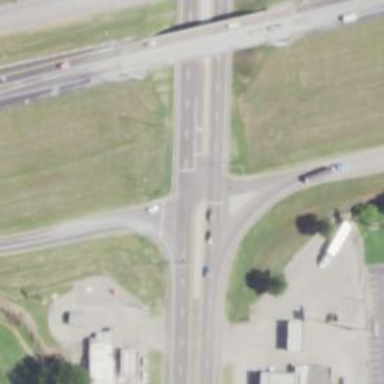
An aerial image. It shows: Primary highway.